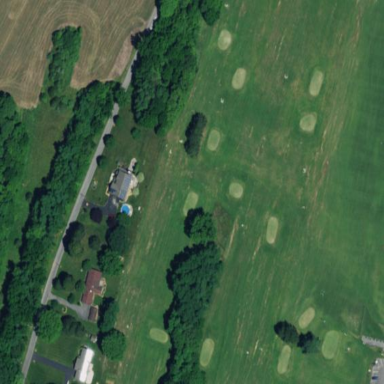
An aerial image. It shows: Golf course.